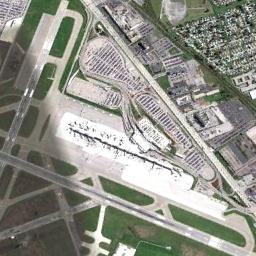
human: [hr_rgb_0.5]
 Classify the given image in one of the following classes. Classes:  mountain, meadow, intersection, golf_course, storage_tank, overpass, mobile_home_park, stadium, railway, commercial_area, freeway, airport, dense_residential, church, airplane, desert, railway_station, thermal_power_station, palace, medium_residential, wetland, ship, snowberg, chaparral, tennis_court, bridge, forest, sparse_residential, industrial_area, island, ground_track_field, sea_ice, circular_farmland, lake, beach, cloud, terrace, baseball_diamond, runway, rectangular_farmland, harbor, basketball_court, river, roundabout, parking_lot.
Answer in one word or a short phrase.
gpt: airport